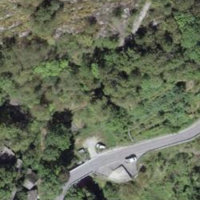
EUNIS habitat code: 41
Species observed at this site:
Actinidia chinensis